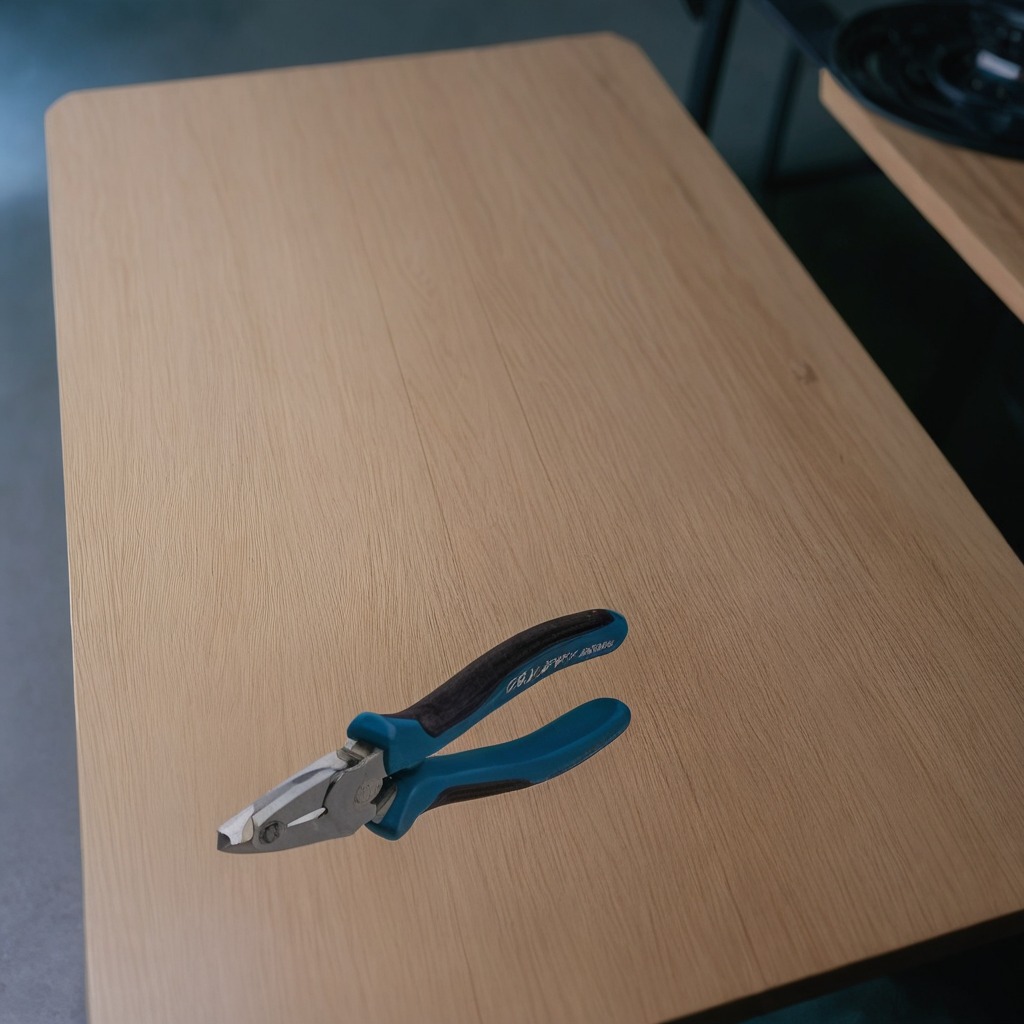
A plier lying on the old table with faint burn marks in a small garage at twilight.